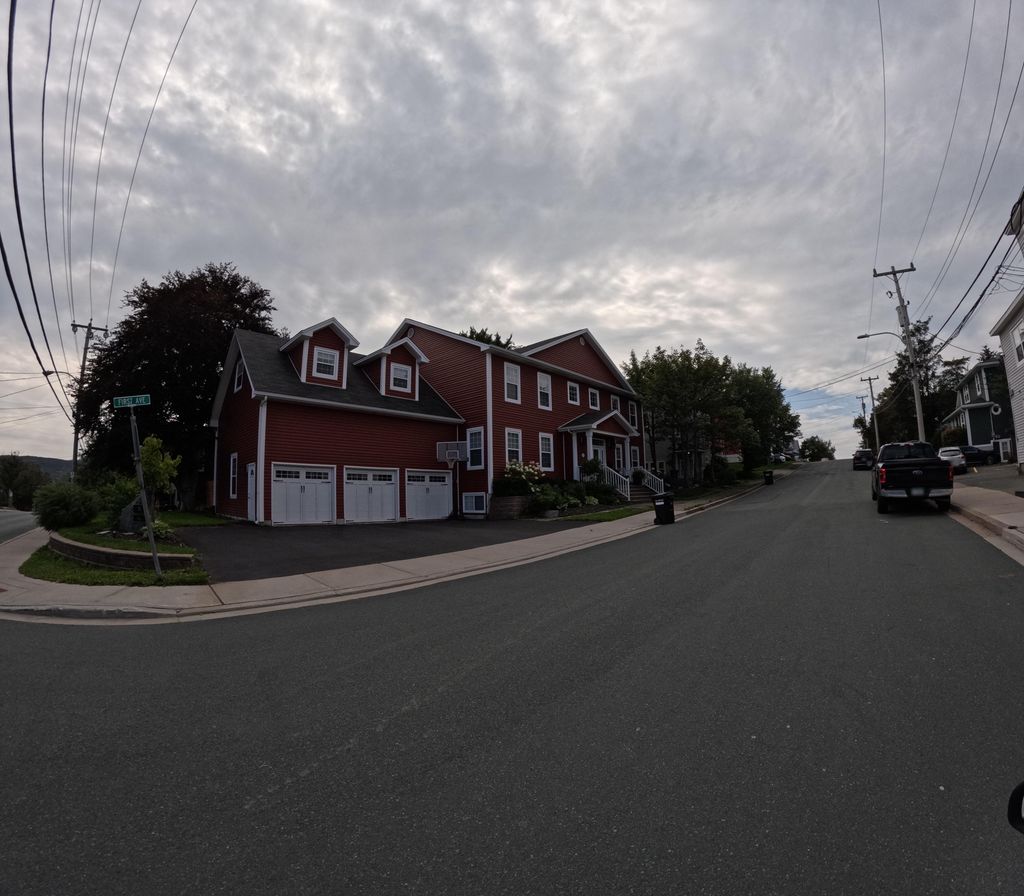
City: st_johns